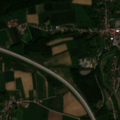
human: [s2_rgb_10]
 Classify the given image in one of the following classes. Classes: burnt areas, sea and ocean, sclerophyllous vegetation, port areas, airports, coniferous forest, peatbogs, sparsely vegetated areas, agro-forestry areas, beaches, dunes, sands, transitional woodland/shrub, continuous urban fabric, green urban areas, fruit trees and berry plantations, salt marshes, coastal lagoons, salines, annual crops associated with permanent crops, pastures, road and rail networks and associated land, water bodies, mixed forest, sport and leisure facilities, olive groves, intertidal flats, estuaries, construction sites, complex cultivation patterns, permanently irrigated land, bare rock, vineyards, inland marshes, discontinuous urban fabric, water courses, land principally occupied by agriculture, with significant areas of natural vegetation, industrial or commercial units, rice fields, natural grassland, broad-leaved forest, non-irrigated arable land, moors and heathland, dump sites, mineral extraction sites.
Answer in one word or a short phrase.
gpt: discontinuous urban fabric, non-irrigated arable land, complex cultivation patterns, land principally occupied by agriculture, with significant areas of natural vegetation, mixed forest